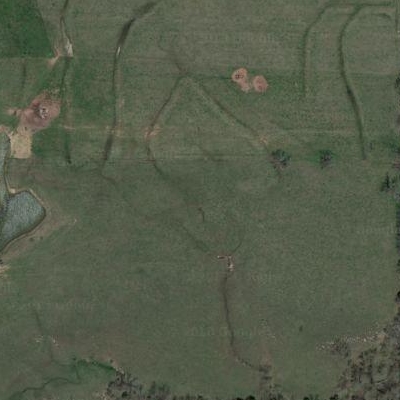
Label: aGrass